Question: So I was following the <URL> on how to run a single MXUnit test with Eclipse using the MXUnit plugin for Eclipse. But as you can see in the screen shot below it didn't work out for tests that I know work, because it appears that the application variables are not available using this method. Is that something that will not work? or is there something that I can do to make that application and it's variables accessible when running tests this way?

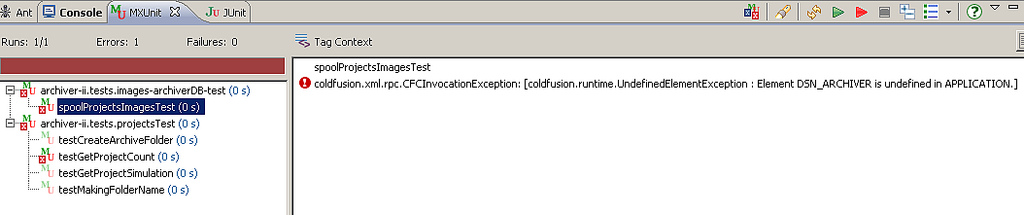
Answer: Erik, you need to point to a custom RemoteFacade.cfc which you'll create and put in the directory where your tests live. This is fully described in the plugin's help, which you can access by clicking the green question mark icon in the MXUnit view.
Click that icon, and then click the "Talking to ColdFusion: The RemoteFacade.cfc URL".
Interestingly enough, your question is asked almost verbatim on the mxunit wiki: <URL>
Definitely check the wiki, and in particular the FAQ page, when problems like this arise. Usually the FAQs will point you to the correct documentation which will help you solve these problems.